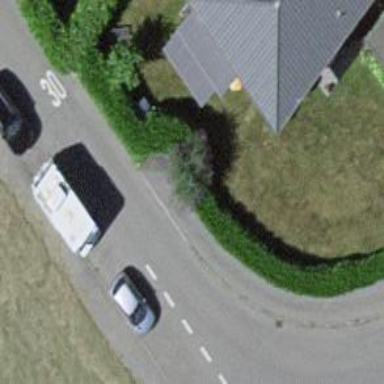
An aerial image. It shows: Kerb barrier.